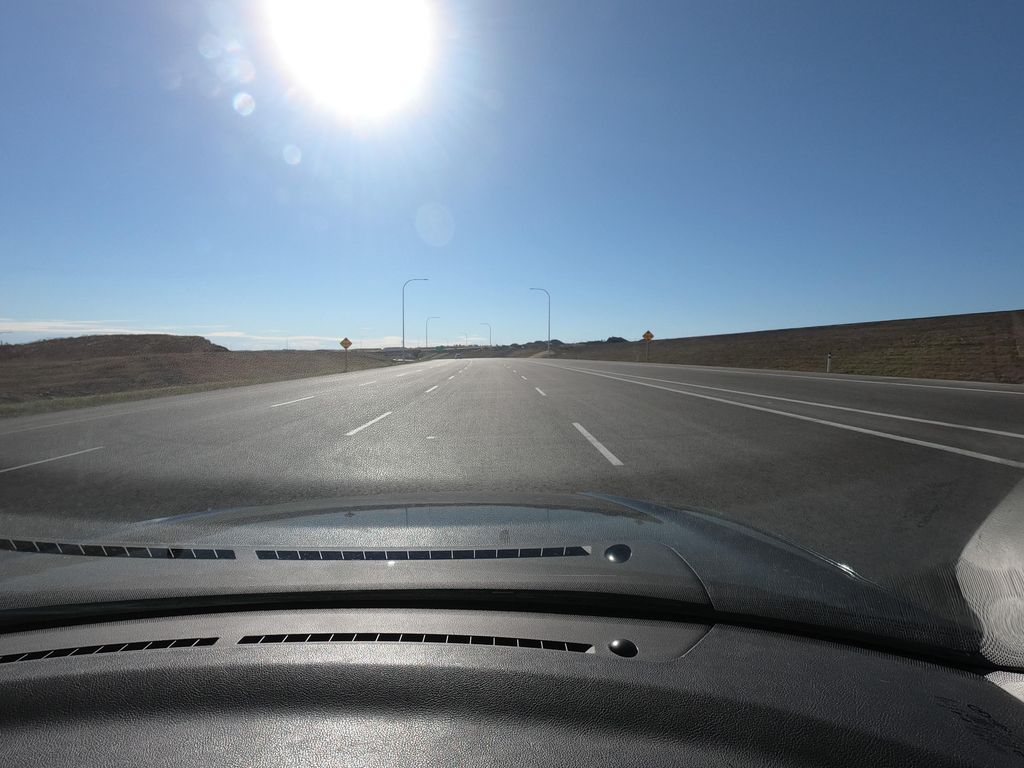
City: calgary